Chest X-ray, AP view. Patient: 38 years old, sex M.
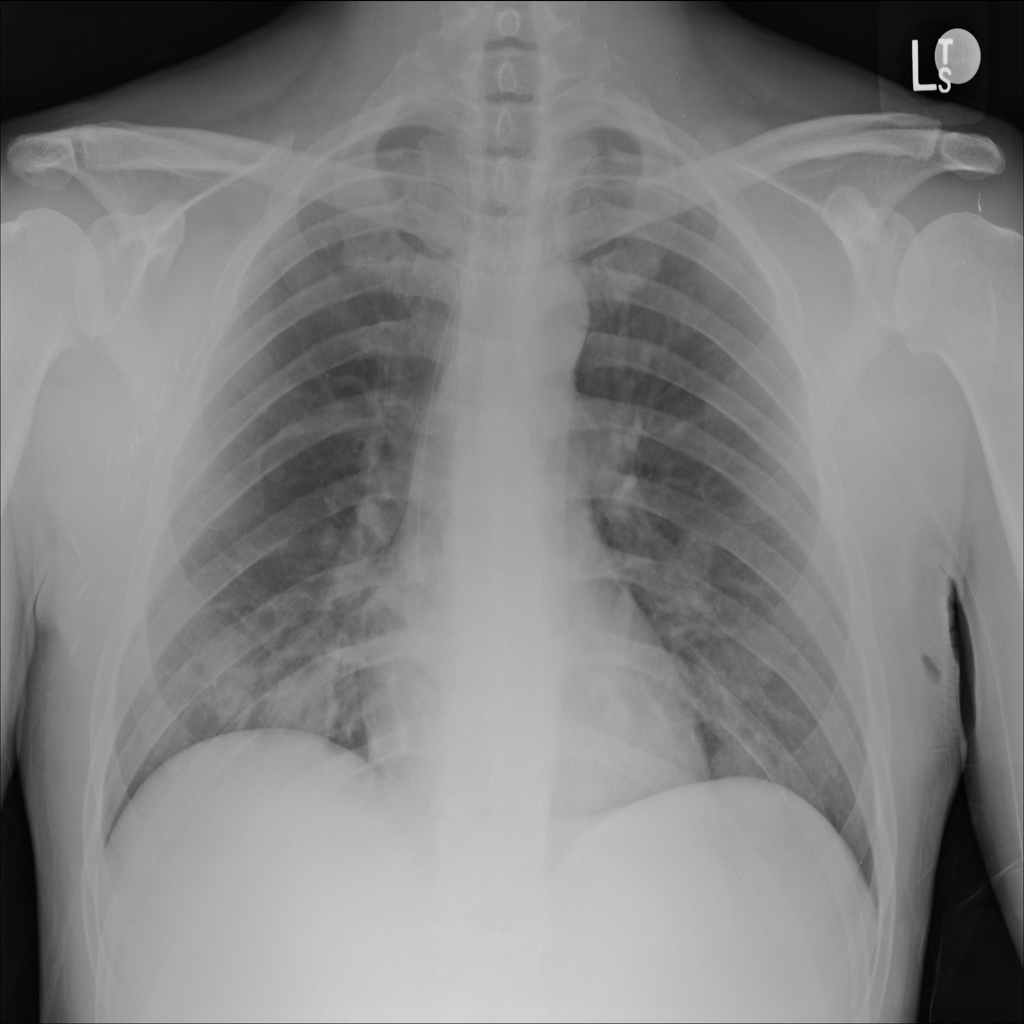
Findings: Mass